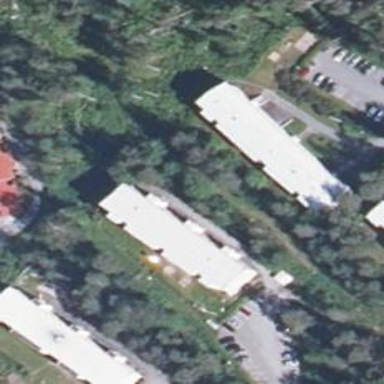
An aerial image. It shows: View of apartment building.